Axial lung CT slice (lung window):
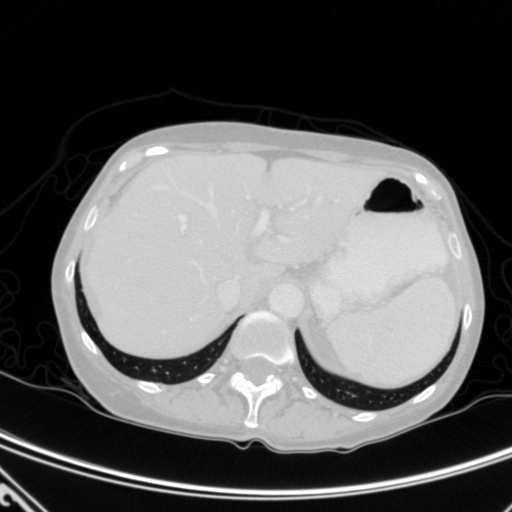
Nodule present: no